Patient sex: M
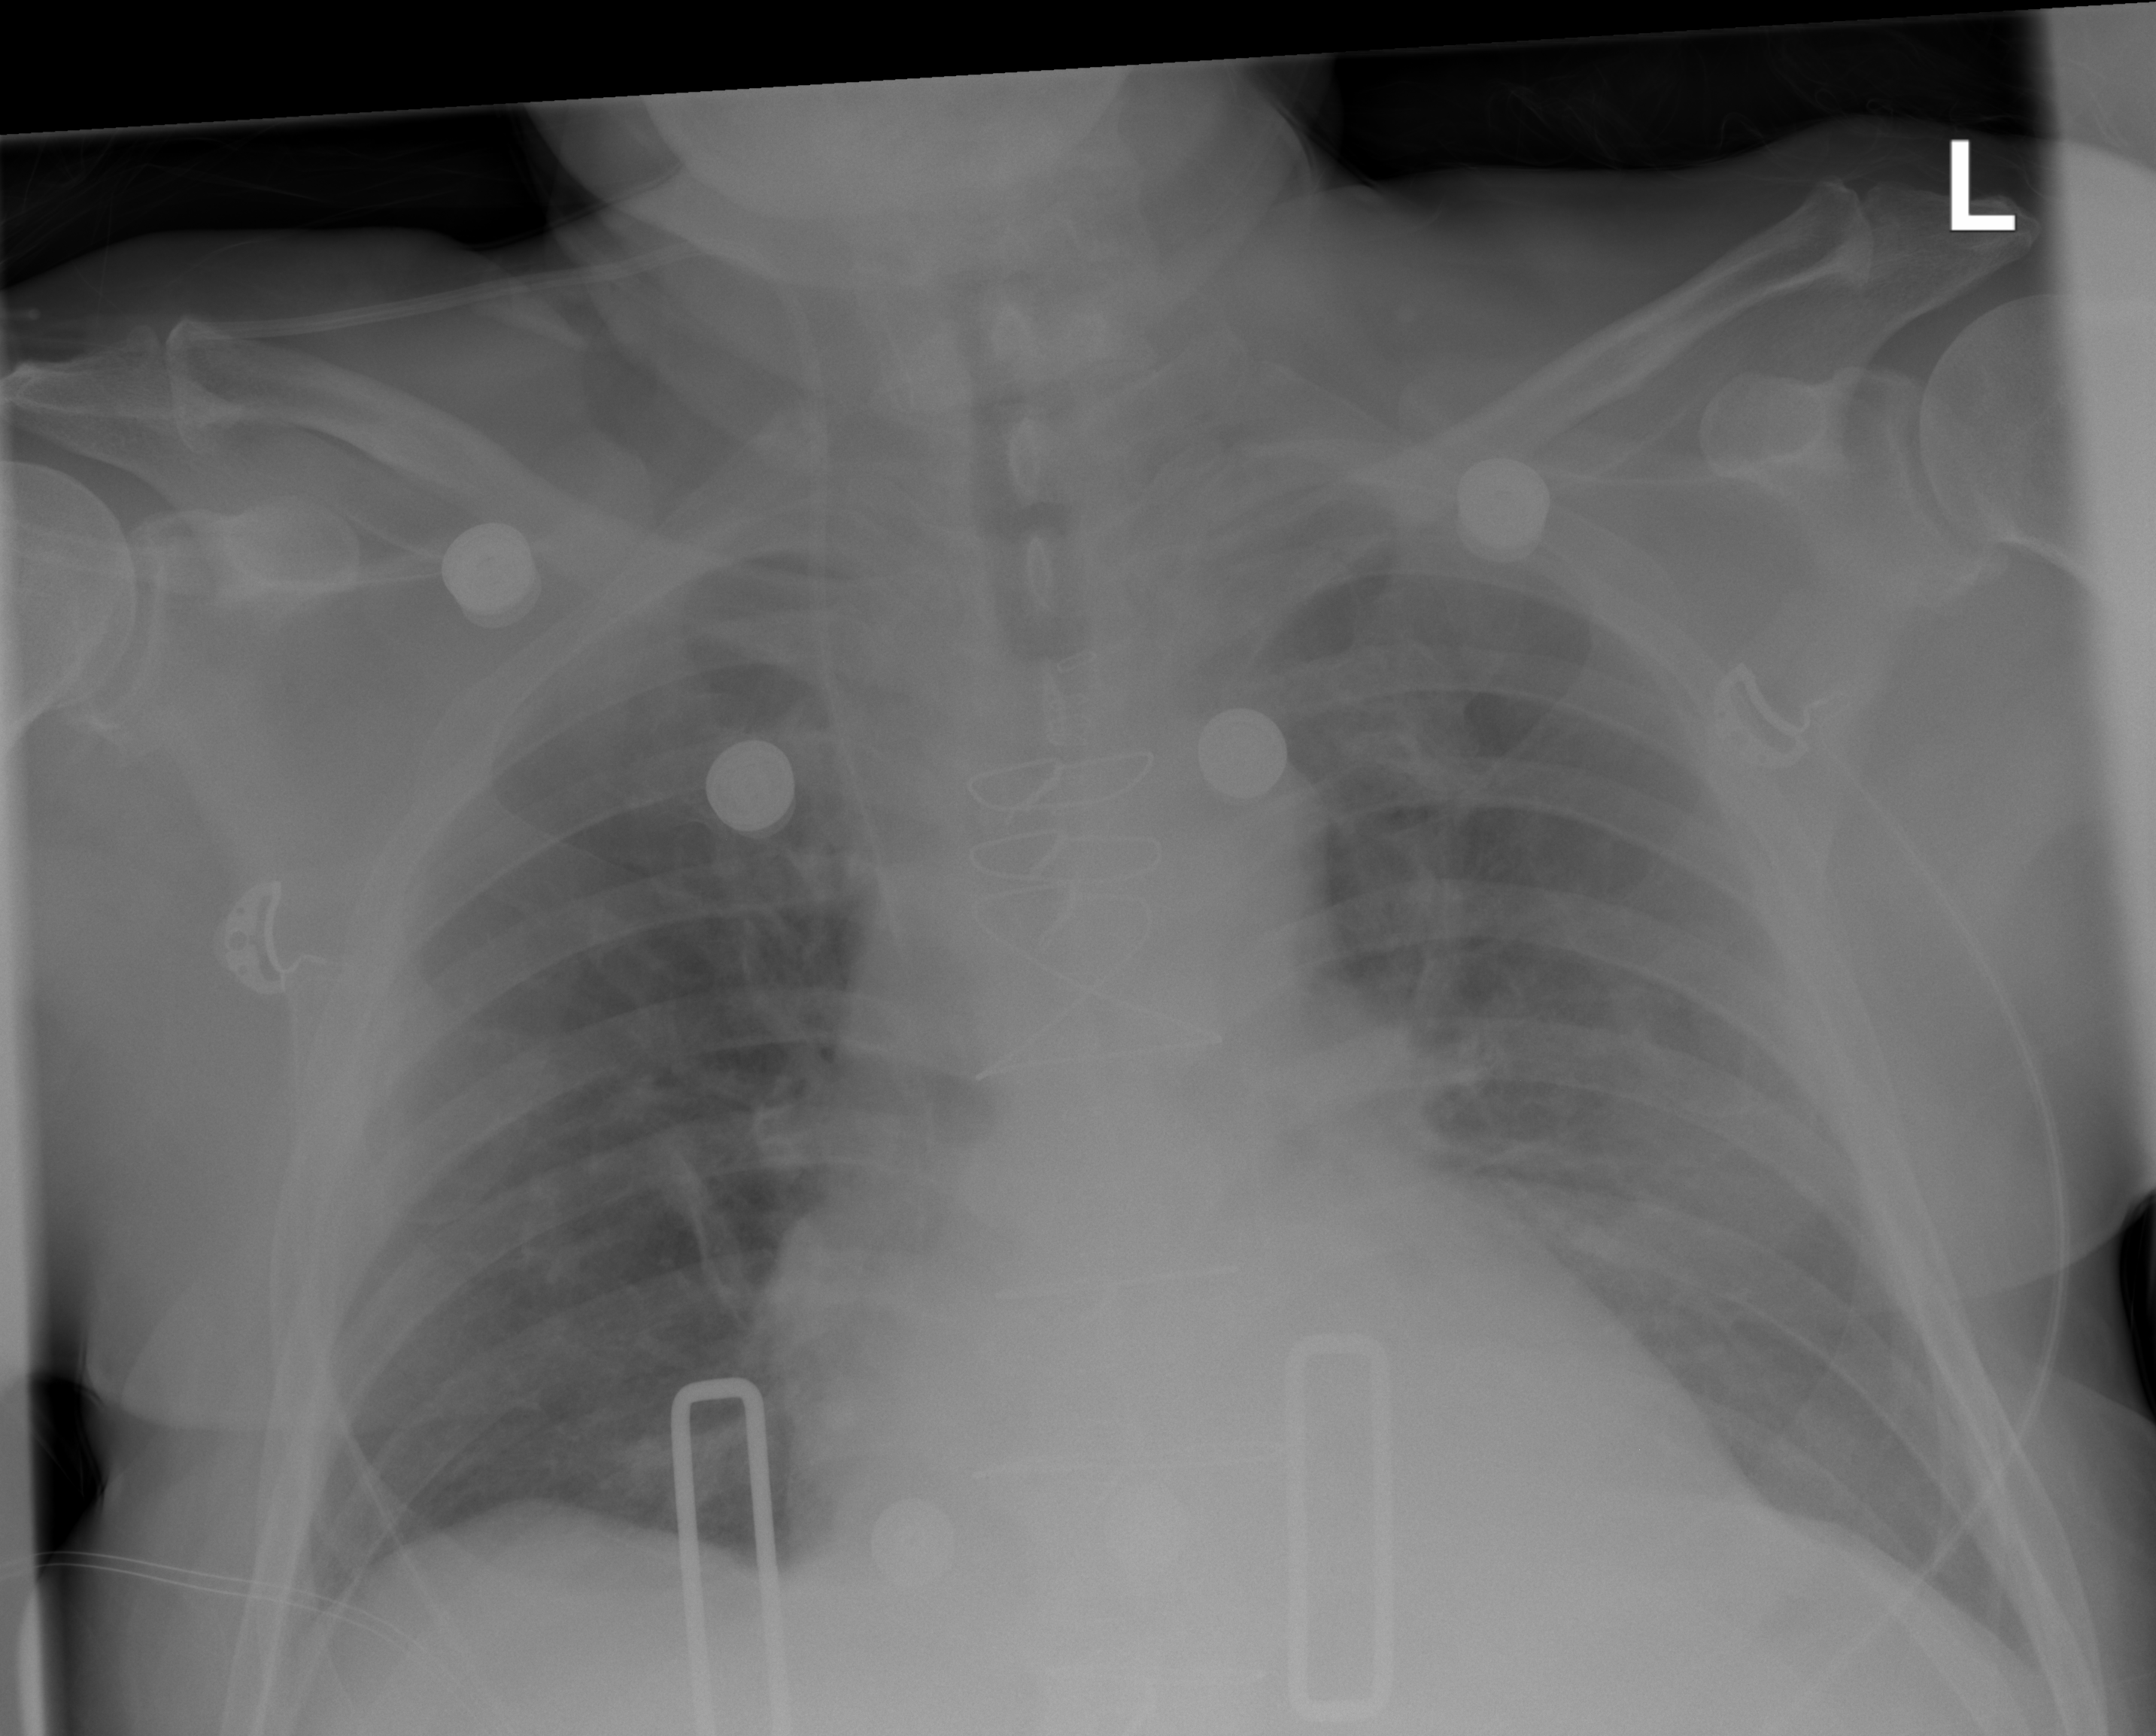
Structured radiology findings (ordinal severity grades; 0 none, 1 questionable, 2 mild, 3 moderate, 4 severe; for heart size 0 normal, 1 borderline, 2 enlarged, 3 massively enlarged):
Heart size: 1
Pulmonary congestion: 2
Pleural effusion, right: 0
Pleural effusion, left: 0
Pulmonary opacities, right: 0
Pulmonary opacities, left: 0
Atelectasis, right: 0
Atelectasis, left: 2